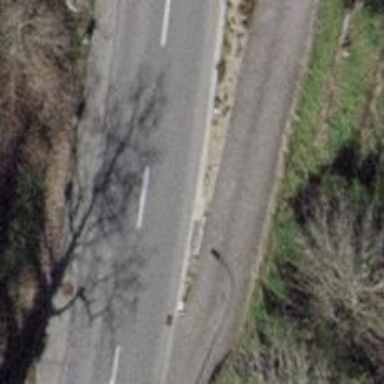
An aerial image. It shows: Left sidewalk along asphalt tertiary road.